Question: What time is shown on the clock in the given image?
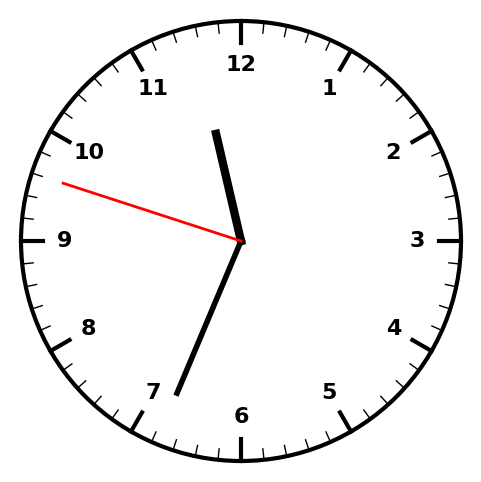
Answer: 11:33:48